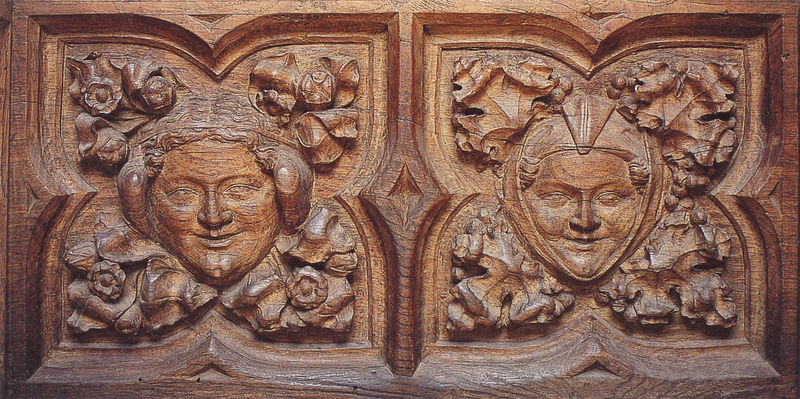
Titel: Kölner Dom, Chorgestühl
Standort: Köln, Dom (EU - D - NRW)
Schlagwörter: blätter, kopf, mann, frauen, blumen, frau, holz, köpfe, männer, blüten, gesichter, augen, gesicht, haare, pflanzen, gotik, ranken, lächeln, relief, sommer, herbst, nasen, kopftuch, narren, lustig, grinsen, schnitzerei, blattwerk, romanik, freundlich, geschnitzt, fratzen, vierpass, masken, kreuzförmig, holzköpfe, 1400, 1200, 1300, lächelnde